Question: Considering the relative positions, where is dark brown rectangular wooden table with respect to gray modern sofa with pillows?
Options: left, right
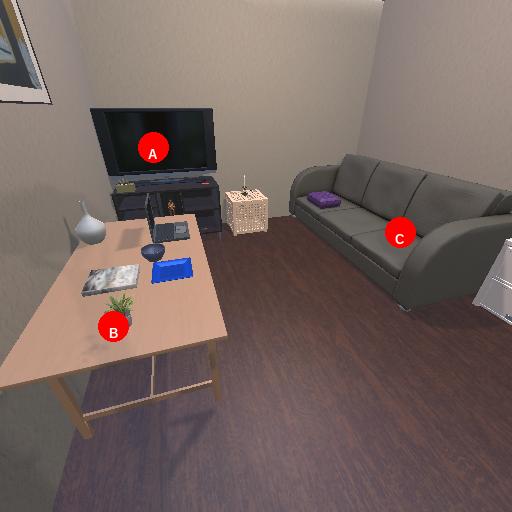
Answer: left